Question: I have an employee index, that I need to run queries on for each employee, and display that output along with the original employee.
So say the employee index has an ID, batch, status, and multiple other columns. I have a table where I keep track of every time a column in the employee index changes. I want to display and later export dates of when certain columns use to equal other values, right along side the original employee row.
Naturally I tried creating a form to display multiple value, added a text box to hold my extra information, and changed the value of the text box for each 'Form_Current' event in VBA.
'''
Private Sub Form_Current()
Me.txtPhaseOne = SimpleLookup("SELECT TOP 1 ChangeDate FROM EmployeeVariables WHERE VariableName = ""Batch"" AND EmployeeID = " & Me.Recordset("ID Number") & " ORDER BY ChangeDate ASC", "ChangeDate")
End Sub
'''
It seemed to work at first...
<URL>
Until I realized the dates were set to whatever the current record date should be
[
So then I tried a join:
'''
SELECT
EmployeeIndex.[ID Number],
EmployeeIndex.Batch,
EmployeeIndex.Status,
EmployeeIndex.[First name],
EmployeeIndex.[Last name],
EVA.ChangeDate as Phase1
FROM
EmployeeIndex
(SELECT TOP 1 ChangeDate FROM EmployeeVariables WHERE EmployeeID = EmployeeIndex.[ID Number] ORDER BY CHangeDate) EVA
'''
Which would work, if I could some how prefetch 'EmployeeIndex.[ID Number]'. (I didn't name these columns) Except I haven't got the slightest clue and I'm running on fumes.
'''
SELECT
EmployeeIndex.[ID Number],
EmployeeIndex.Batch,
EmployeeIndex.Status,
EmployeeIndex.[First name],
EmployeeIndex.[Last name],
EVA.ChangeDate as Phase1
FROM
EmployeeIndex
INNER JOIN
(SELECT TOP 1 EmployeeID, ChangeDate FROM EmployeeVariables WHERE ORDER BY ChangeDate) EVA
ON EmployeeIndex.[ID Number] = EVA.EmployeeID
'''
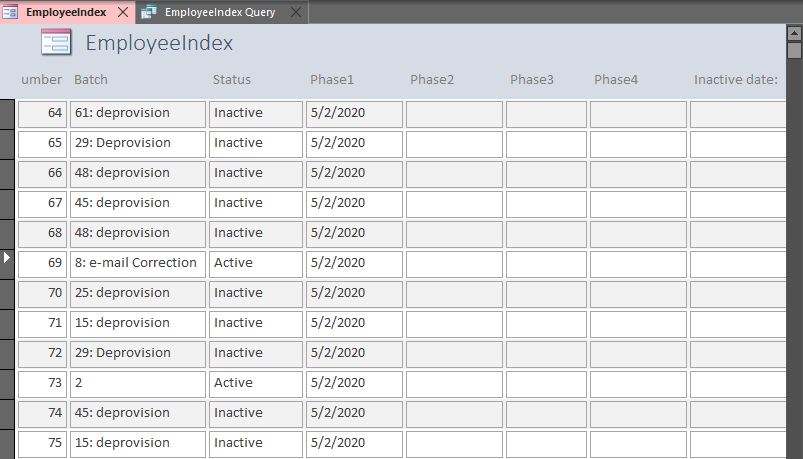
Answer: Try with a subquery:
'''
SELECT
EmployeeIndex.[ID Number],
EmployeeIndex.Batch,
EmployeeIndex.Status,
EmployeeIndex.[First name],
EmployeeIndex.[Last name],
(SELECT Max(EVA.ChangeDate)
FROM EmployeeVariables AS EVA
WHERE EVA.EmployeeID = EmployeeIndex.[ID Number]) AS Phase1
FROM
EmployeeIndex
'''